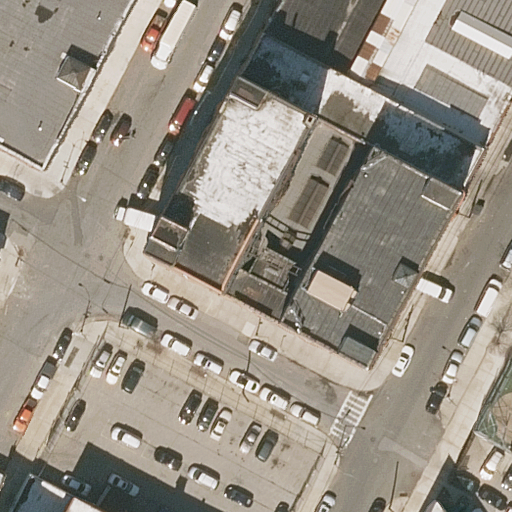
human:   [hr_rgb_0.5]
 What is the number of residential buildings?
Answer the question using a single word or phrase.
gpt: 6

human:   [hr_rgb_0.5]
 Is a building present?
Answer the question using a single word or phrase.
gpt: yes

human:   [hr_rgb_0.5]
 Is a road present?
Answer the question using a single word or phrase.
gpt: yes

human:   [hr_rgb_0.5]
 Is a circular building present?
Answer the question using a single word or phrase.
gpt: no

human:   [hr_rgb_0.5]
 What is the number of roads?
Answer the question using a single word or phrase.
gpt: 3

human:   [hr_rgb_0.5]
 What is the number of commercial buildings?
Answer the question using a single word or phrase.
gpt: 0

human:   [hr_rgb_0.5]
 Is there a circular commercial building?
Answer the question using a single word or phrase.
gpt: no

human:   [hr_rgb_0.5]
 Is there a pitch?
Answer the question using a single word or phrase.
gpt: yes

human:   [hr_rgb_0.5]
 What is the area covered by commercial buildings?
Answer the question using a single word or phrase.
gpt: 0m2

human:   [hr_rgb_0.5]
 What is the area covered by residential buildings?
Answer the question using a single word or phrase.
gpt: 3866m2

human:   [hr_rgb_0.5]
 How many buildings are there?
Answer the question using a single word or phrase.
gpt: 6

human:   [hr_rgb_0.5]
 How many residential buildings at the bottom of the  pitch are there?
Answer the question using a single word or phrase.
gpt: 2

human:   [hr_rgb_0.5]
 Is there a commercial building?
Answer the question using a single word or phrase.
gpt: no

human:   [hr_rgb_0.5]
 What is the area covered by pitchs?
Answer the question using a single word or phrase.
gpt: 74m2

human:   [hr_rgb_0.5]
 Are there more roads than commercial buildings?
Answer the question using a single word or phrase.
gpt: yes

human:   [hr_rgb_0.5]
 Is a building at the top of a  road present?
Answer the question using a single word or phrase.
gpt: yes

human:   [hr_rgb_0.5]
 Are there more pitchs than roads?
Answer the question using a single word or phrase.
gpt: no

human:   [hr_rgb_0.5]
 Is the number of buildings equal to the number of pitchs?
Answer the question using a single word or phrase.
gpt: no

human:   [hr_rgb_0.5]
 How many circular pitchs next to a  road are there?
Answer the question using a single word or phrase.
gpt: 0

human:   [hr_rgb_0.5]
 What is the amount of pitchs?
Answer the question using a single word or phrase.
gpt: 1

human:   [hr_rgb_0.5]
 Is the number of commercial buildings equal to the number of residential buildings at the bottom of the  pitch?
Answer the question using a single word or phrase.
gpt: no

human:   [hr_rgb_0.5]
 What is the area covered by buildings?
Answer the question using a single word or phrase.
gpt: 3866m2

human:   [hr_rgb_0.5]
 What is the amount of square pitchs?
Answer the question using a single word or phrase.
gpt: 0

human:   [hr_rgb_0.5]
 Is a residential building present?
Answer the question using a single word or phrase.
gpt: yes

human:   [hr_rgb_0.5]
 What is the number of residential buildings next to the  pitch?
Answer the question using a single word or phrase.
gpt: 6

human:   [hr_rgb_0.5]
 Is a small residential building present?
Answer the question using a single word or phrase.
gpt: yes

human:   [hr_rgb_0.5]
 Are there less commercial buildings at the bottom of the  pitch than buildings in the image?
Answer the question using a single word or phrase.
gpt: yes

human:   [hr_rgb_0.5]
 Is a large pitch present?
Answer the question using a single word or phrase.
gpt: no

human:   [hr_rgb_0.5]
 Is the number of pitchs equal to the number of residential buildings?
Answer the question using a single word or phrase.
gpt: no

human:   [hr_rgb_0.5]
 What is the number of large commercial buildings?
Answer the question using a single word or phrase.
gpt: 0

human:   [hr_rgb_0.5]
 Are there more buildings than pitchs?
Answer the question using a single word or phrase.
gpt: yes

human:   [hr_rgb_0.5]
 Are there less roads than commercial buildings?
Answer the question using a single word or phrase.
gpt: no

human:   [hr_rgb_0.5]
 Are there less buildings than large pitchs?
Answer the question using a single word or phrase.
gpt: no

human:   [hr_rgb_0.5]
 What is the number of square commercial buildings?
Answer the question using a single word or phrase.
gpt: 0

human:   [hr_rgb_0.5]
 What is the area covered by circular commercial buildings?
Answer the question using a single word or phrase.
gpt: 0m2

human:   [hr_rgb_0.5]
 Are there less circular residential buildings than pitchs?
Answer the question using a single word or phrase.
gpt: yes

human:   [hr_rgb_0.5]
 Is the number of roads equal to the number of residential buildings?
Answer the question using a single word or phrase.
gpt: no

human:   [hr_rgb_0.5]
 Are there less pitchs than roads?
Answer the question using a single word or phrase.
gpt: yes

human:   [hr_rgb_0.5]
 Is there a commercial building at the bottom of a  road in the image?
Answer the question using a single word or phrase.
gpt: no

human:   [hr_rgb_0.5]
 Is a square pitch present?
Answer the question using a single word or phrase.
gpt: no

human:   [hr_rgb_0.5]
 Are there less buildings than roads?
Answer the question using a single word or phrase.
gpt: no

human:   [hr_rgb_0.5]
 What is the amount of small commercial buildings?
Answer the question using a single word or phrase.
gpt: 0

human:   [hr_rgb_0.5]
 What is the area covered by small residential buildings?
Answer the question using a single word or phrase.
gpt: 1m2

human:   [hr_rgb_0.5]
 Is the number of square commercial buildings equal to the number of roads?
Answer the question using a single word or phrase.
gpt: no

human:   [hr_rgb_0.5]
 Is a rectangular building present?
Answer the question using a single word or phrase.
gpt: yes

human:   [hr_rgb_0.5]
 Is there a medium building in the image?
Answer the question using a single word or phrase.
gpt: yes

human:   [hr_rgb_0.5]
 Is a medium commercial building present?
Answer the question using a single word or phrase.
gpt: no

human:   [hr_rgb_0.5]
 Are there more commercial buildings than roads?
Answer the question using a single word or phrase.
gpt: no

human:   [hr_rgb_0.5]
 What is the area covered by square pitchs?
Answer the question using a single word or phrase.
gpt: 0m2

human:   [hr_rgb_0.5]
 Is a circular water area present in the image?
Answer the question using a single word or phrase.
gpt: no

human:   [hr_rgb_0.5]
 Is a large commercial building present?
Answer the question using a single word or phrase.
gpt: no

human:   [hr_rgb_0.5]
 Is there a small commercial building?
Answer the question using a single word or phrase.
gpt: no

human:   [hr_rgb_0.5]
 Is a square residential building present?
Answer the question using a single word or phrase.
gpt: no

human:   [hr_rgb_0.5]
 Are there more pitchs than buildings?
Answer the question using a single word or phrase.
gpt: no

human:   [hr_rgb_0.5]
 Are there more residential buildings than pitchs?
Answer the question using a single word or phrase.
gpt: yes

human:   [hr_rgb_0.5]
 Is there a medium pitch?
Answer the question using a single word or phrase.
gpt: no

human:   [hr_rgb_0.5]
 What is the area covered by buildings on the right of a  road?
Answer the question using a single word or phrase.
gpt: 3330m2

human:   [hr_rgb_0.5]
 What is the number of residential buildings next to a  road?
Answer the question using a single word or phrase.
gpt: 6

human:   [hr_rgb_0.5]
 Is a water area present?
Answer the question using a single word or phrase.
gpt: no

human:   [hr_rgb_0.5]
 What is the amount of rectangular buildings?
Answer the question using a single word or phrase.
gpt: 6

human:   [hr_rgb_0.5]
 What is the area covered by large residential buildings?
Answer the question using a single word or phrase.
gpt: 2845m2

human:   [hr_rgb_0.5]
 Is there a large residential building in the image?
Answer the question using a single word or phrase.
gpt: yes

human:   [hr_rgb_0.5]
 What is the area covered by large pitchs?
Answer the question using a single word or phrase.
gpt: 0m2

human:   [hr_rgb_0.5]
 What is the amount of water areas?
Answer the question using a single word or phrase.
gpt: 0